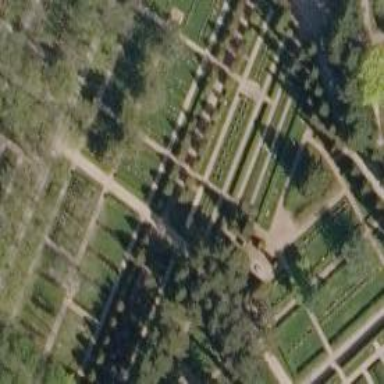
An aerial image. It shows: Sector in the cemetery.